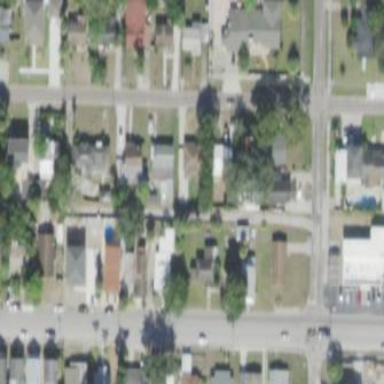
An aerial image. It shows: This residential area consists of single-family homes.